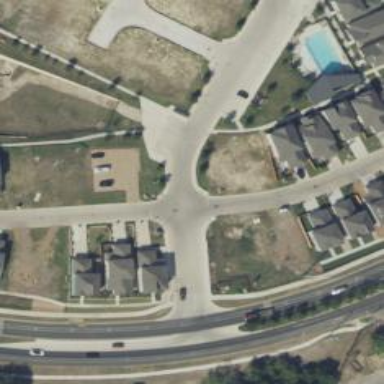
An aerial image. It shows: Unmarked road crossing.